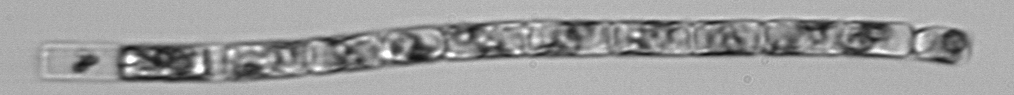
Label: Guinardia_delicatula_TAG_internal_parasite